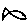
Label: fish